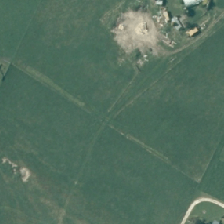
Land cover: shortrotation_cropland